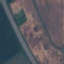
Land use / land cover: Highway